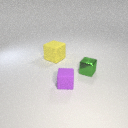
small green metal cube in front of large yellow rubber cube